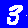
Digit: 3